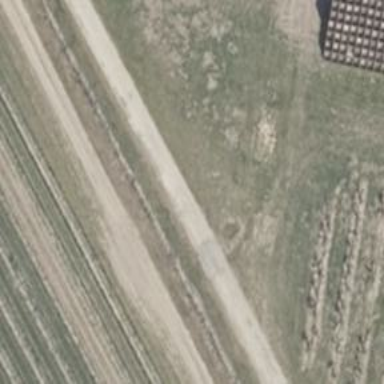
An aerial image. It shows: Track with grade3 tracktype.